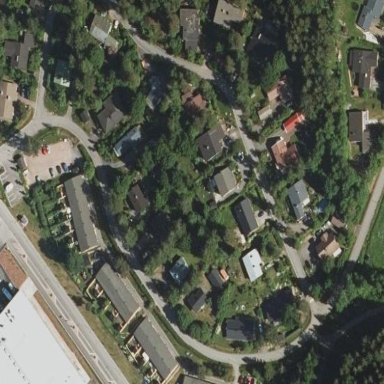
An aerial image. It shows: Residential area.